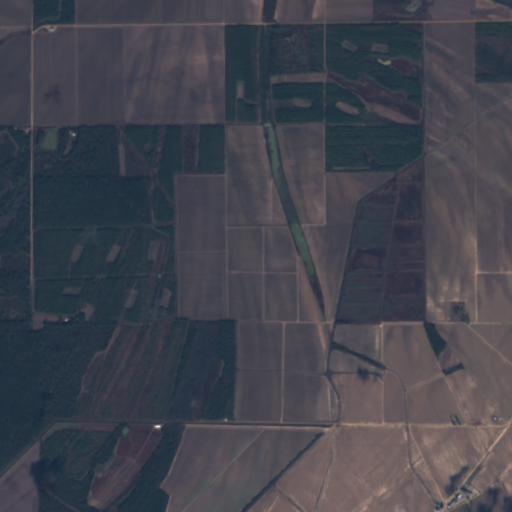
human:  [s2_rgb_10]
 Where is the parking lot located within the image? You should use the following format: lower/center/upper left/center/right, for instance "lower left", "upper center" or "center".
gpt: There is no parking lot in the image.